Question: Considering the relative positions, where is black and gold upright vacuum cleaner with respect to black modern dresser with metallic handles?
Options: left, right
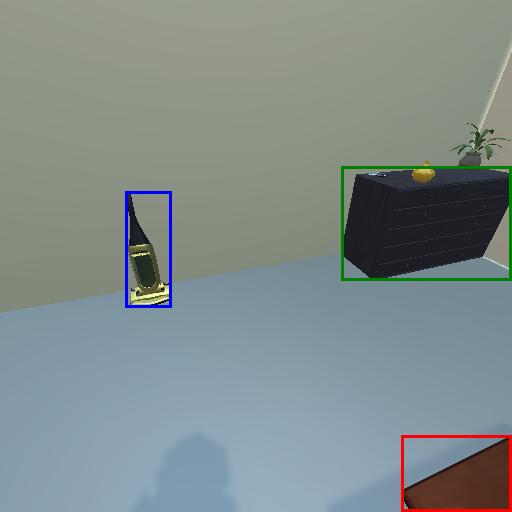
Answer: left